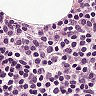
Metastatic tissue present: no